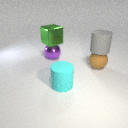
large brown rubber sphere to the right of large cyan rubber cylinder